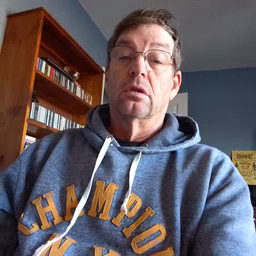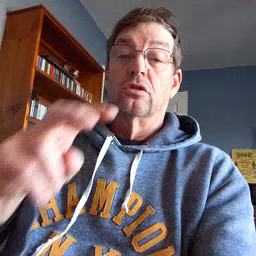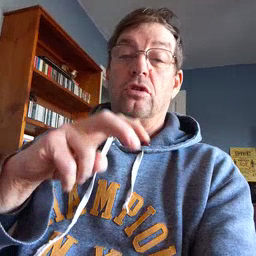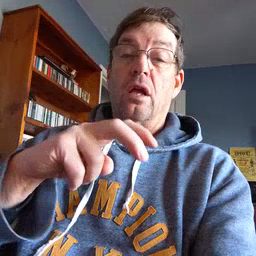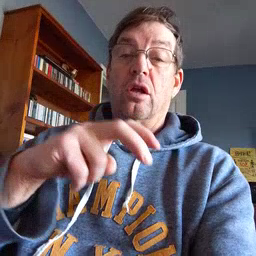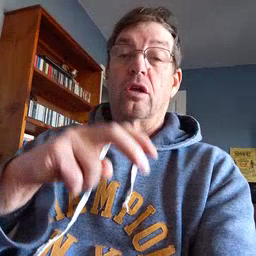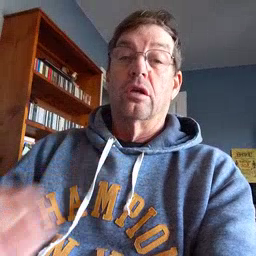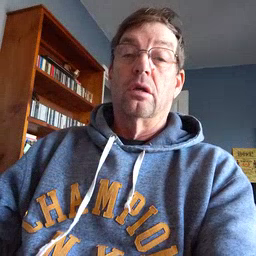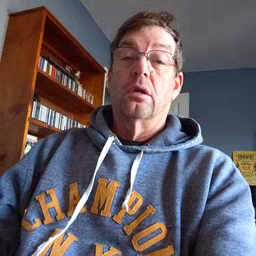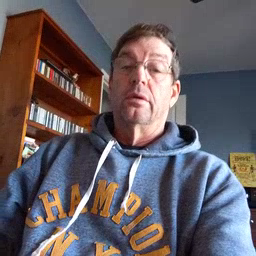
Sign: chair